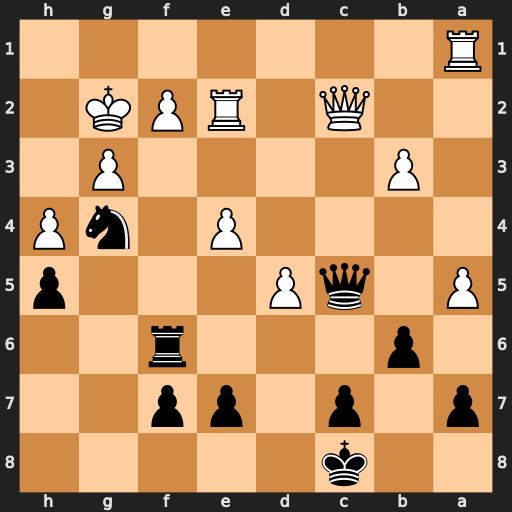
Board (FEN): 2k5/p1p1pp2/1p3r2/P1qP3p/4P1nP/1P4P1/2Q1RPK1/R7
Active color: b
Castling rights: -
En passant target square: -
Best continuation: Rxf2+ Rxf2 Ne3+ Kg1 Nxc2